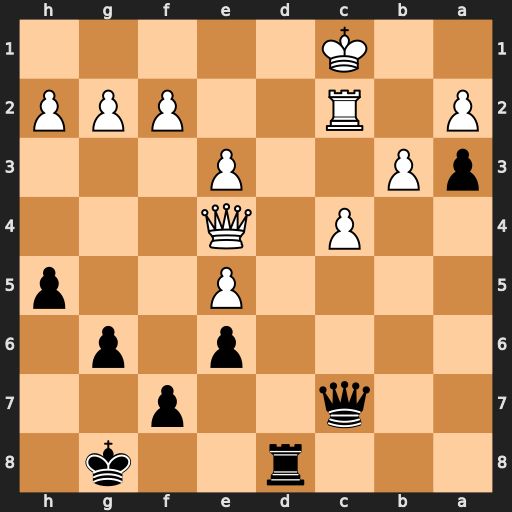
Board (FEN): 3r2k1/2q2p2/4p1p1/4P2p/2P1Q3/pP2P3/P1R2PPP/2K5
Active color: b
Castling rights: -
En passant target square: -
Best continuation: Qa5 Kb1 Qe1+ Rc1 Qxf2